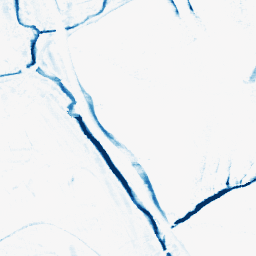
Category: morphological
Decomposition family: morphological_rect
Decomposition parameters: operation: closing
width: 10
height: 5
Upsampling method: quintic
Upsampling parameters: scale: 8
Upsampling scale: 8